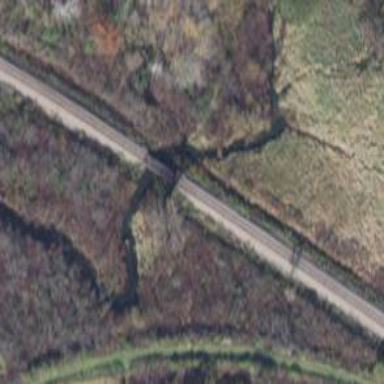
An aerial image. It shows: Railway track.